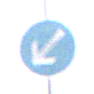
Verkehrszeichen: VorgeschriebeneVorbeifahrtLinks
Umgebung: Outdoor, Nature
Tageszeit: Midday
Wetter: PartlyCloudy
Licht: Natural
Jahreszeit: NotSpecified
Kontrast: MediumContrast